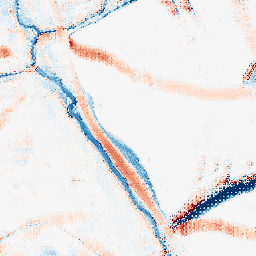
Category: morphological
Decomposition family: morphological_square
Decomposition parameters: operation: average
size: 20
Upsampling method: regularized
Upsampling parameters: scale: 2
lambda_reg: 0.1
Upsampling scale: 2